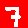
Digit: 7